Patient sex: M
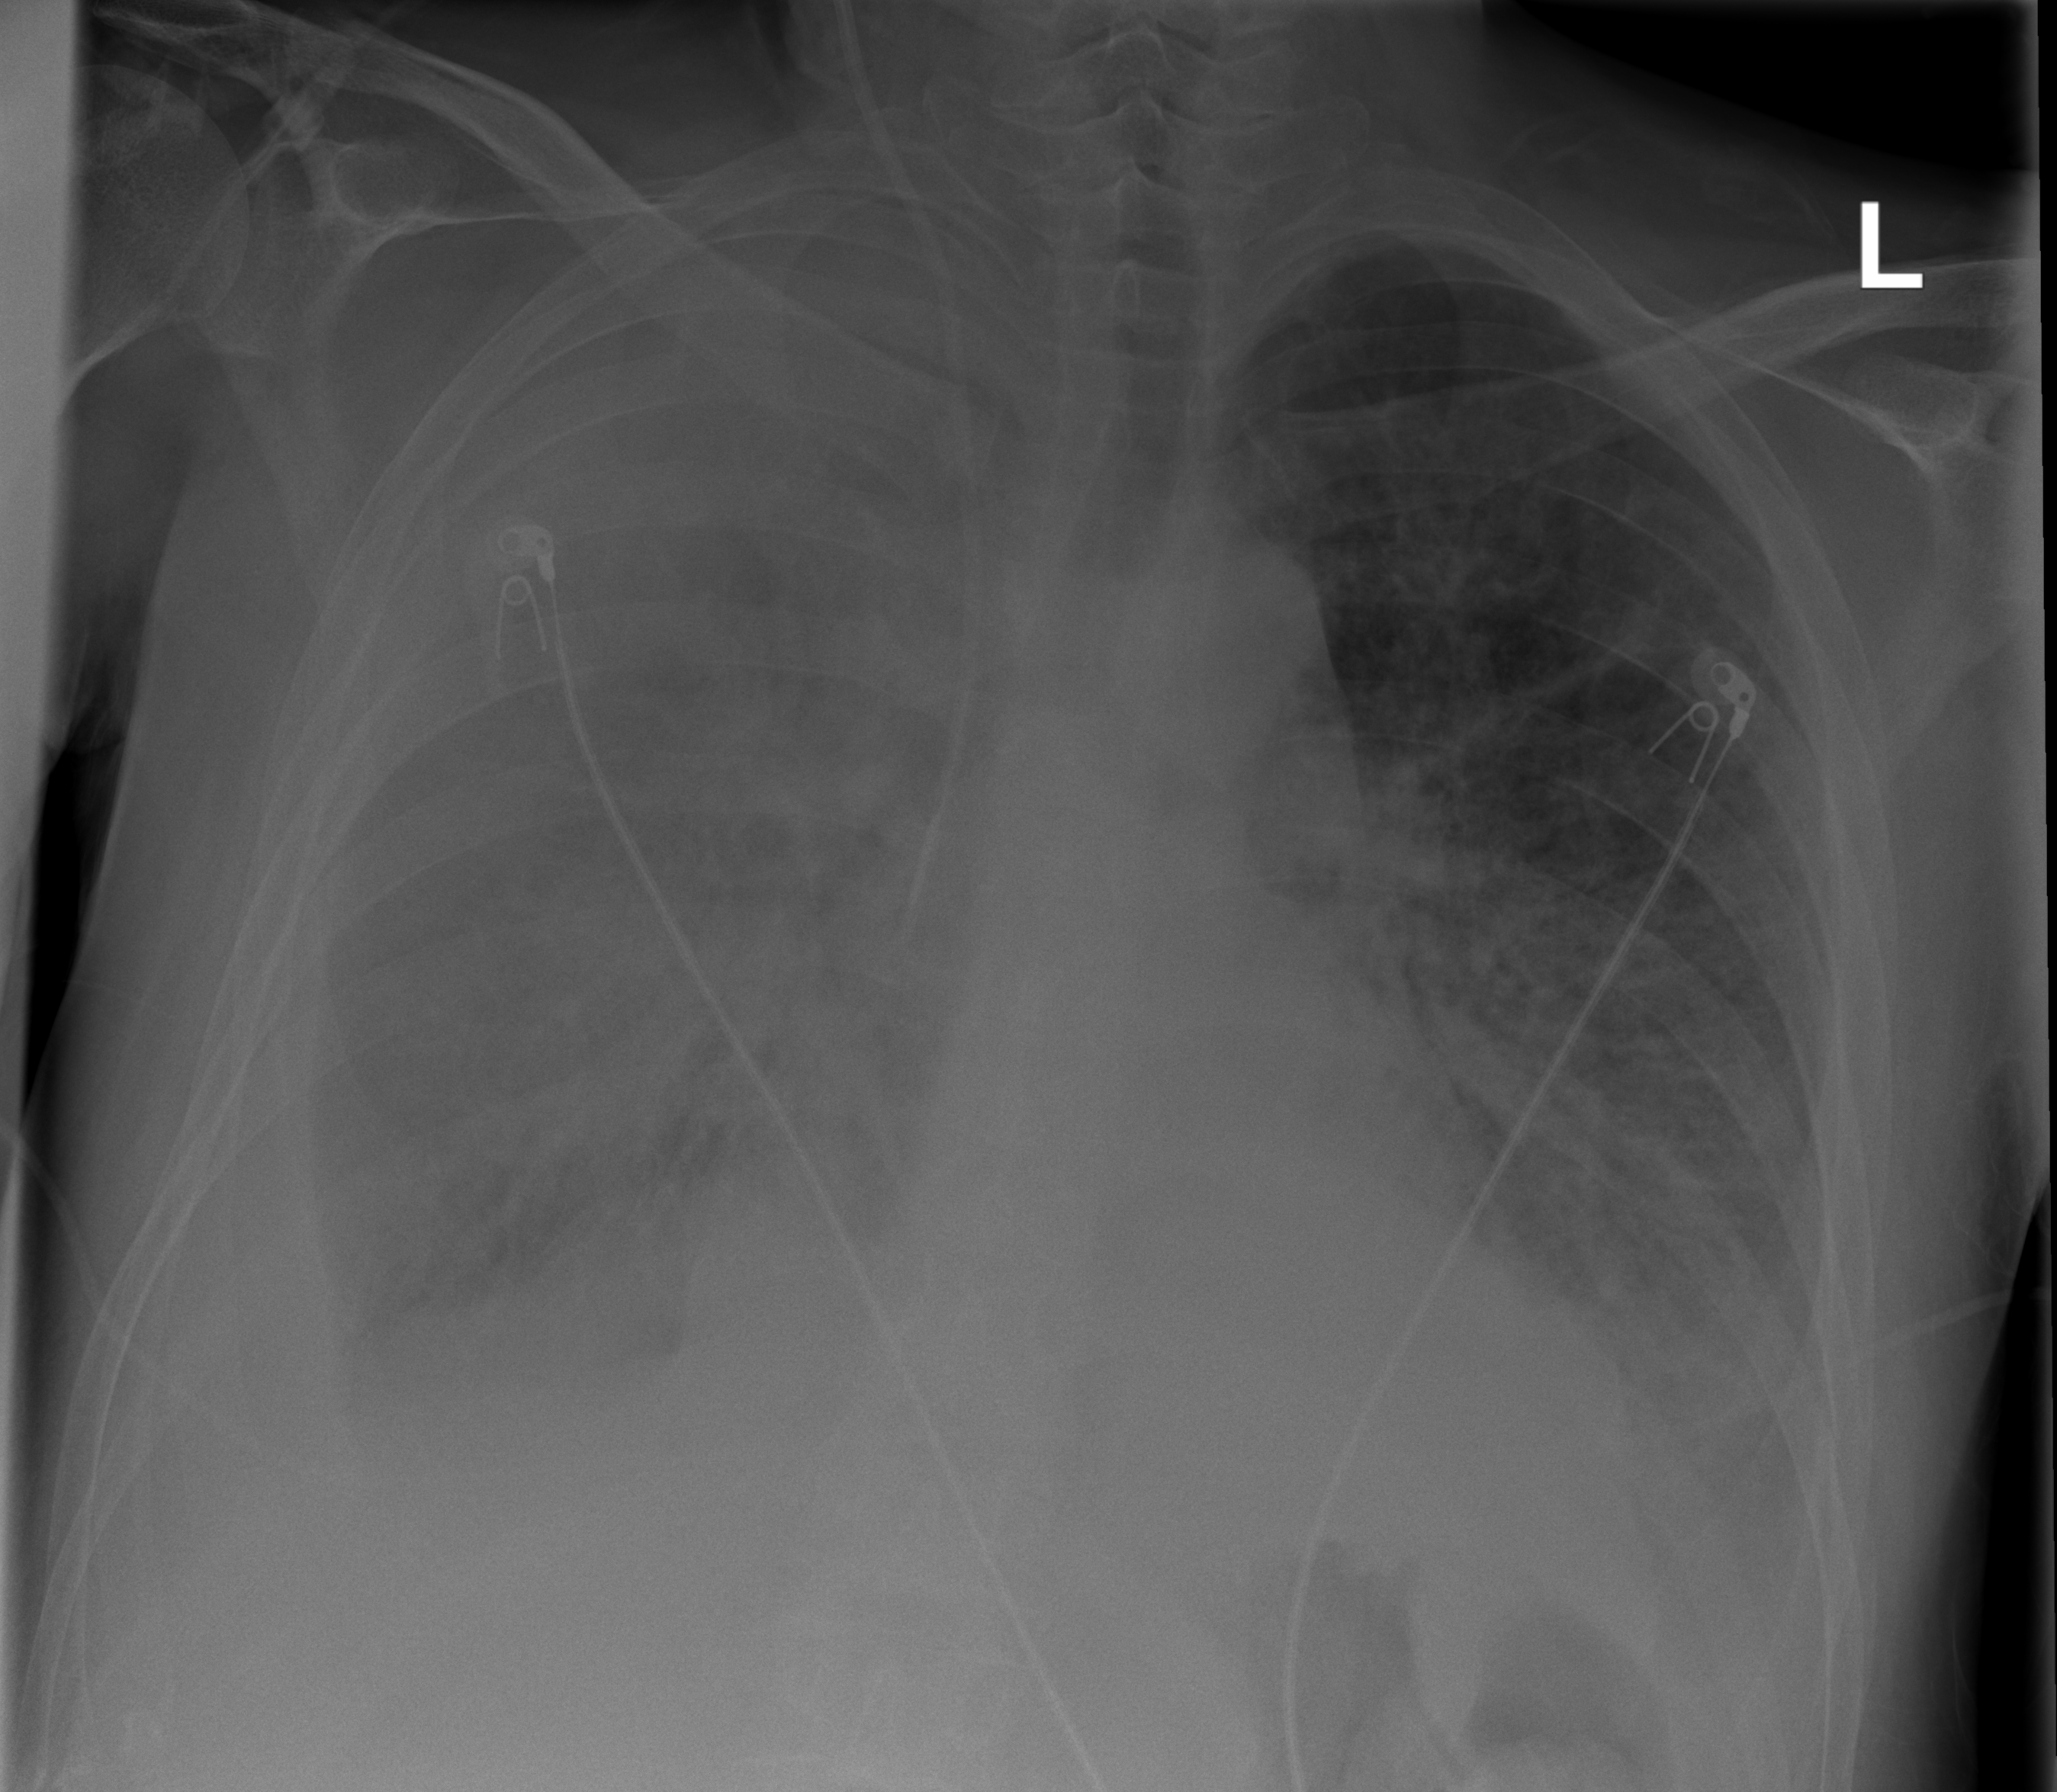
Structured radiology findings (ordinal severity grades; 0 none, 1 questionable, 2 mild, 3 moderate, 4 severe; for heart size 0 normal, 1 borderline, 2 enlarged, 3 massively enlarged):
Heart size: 1
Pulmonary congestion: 0
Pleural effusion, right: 3
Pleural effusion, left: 2
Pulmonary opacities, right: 2
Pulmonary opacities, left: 2
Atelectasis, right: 2
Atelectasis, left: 2